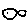
Label: fish